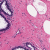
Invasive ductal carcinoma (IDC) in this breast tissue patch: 0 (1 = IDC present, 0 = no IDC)